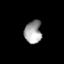
Tissue: lung
Cell type: Myeloid cells
Senescence score: 0.5759
Nuclear area (px): 381
Mean DAPI intensity: 161.724